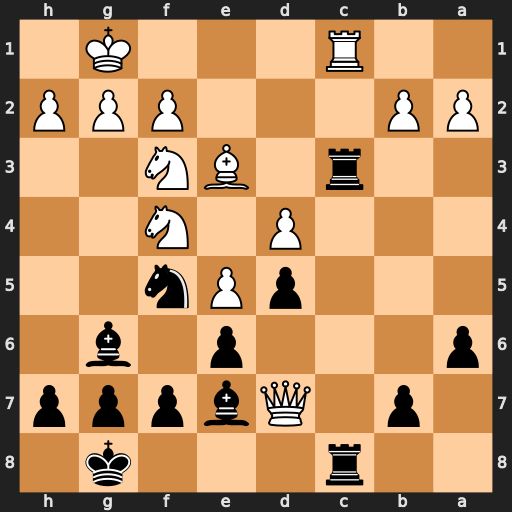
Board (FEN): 2r3k1/1p1Qbppp/p3p1b1/3pPn2/3P1N2/2r1BN2/PP3PPP/2R3K1
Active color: b
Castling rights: -
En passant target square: -
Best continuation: Rxc1+ Bxc1 Rxc1+ Ne1 Rxe1#